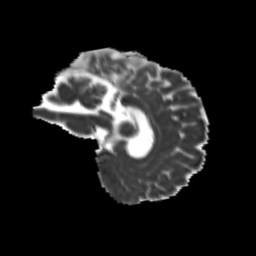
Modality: MD
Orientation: sagittal
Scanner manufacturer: siemens
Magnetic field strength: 3 T
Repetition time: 9.2 s
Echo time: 0.084 s